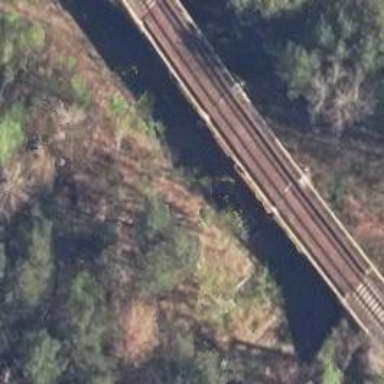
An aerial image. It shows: Bridge over railway with electrified contact lines.